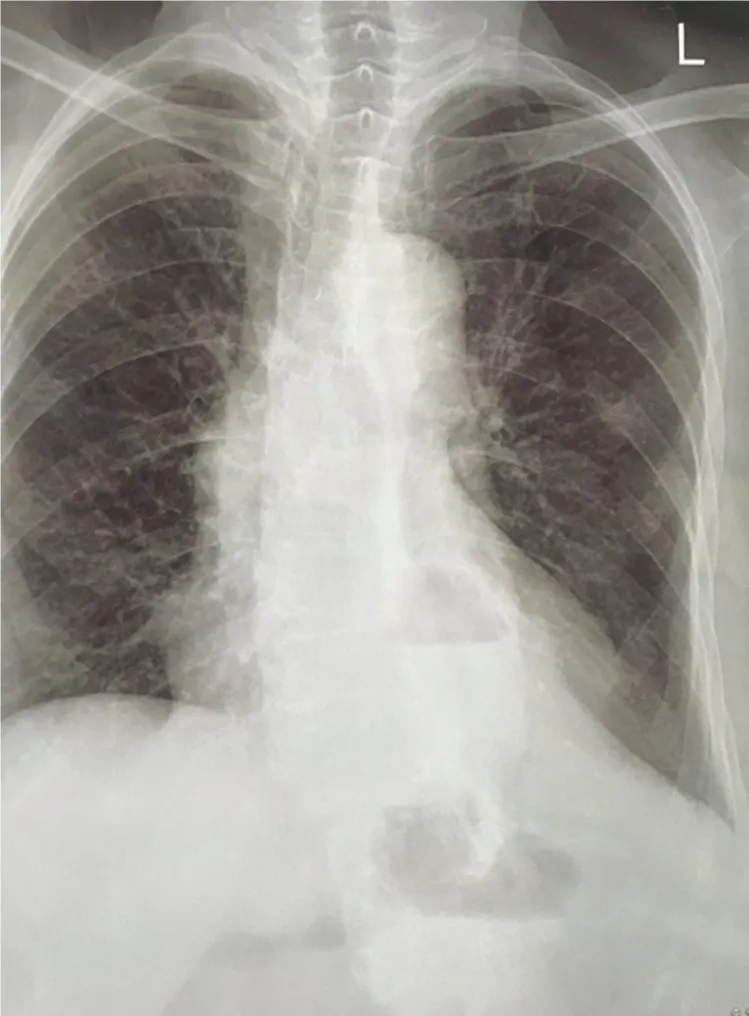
X-ray at six months follow up.
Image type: radiology (x_ray)